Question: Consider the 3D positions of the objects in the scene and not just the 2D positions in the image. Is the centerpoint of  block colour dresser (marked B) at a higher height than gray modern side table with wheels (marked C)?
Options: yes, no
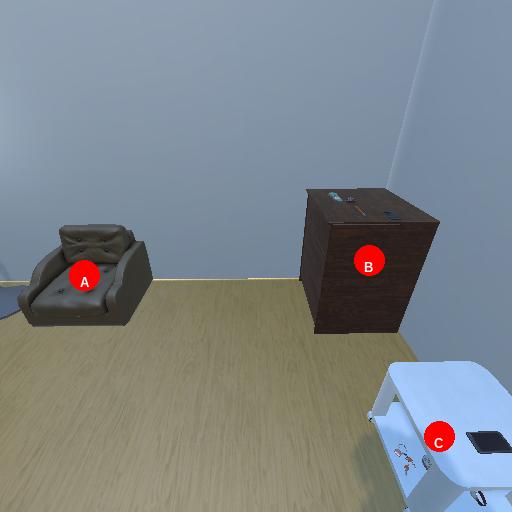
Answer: yes